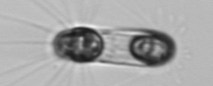
Label: Corethron_hystrix